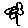
Label: flower